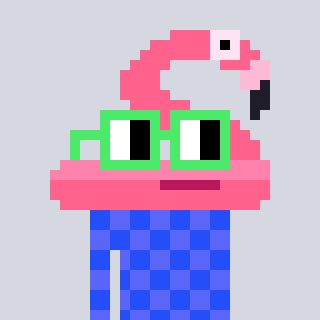
a pixel art character with square light green glasses, a flamingo-shaped head and a purple-colored body on a cool background